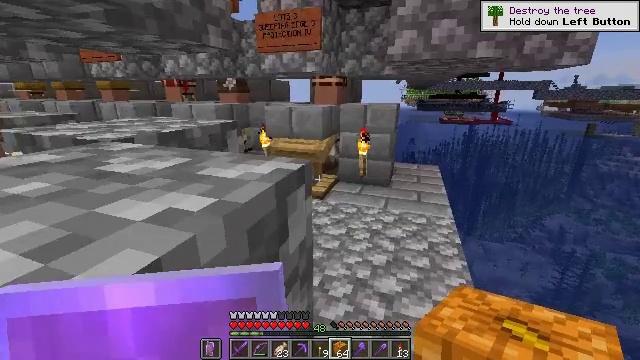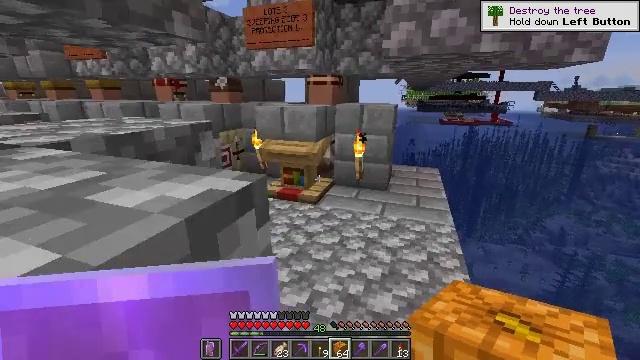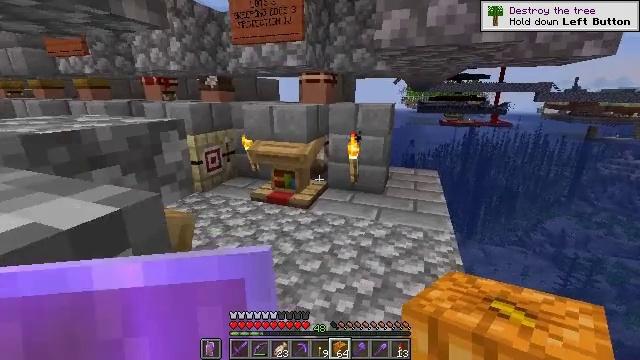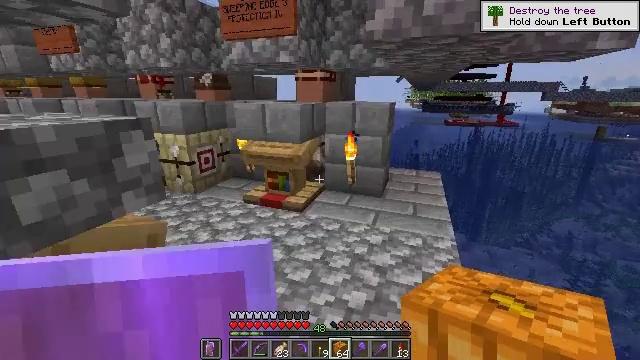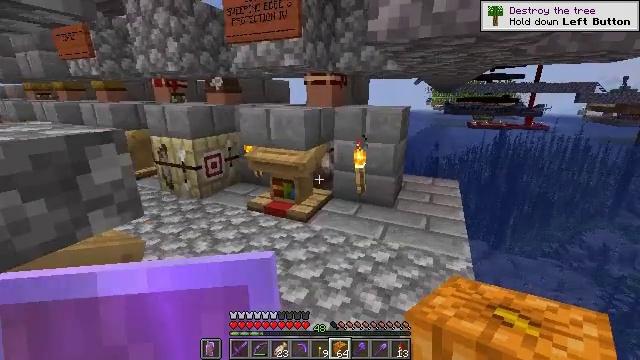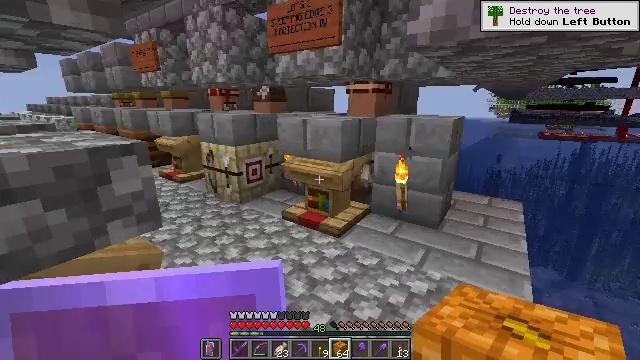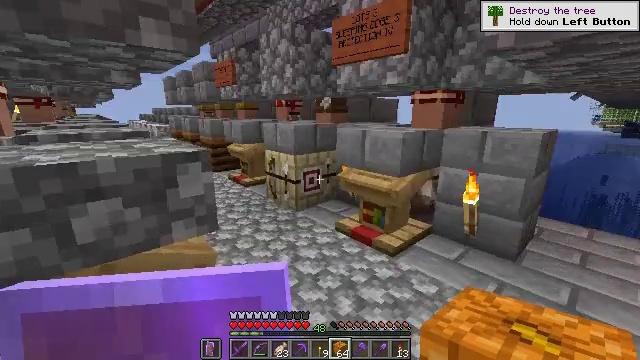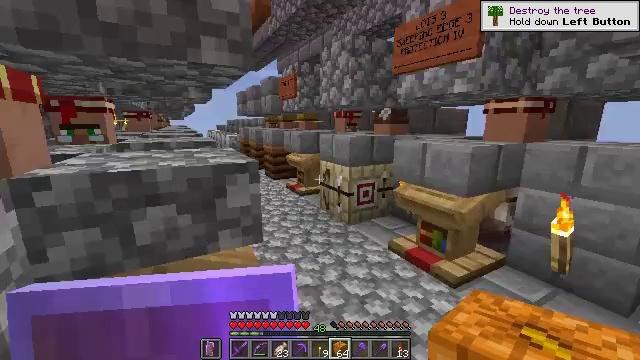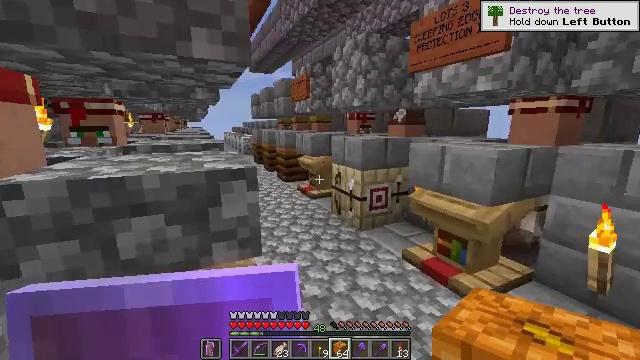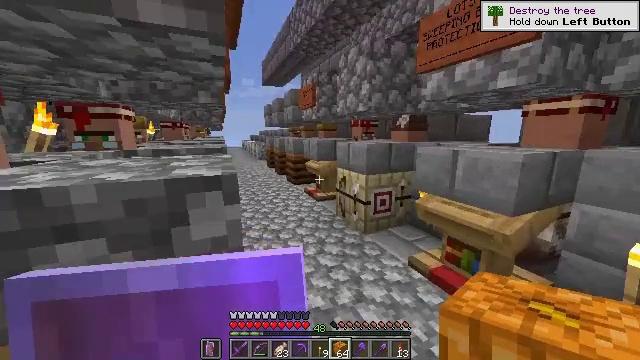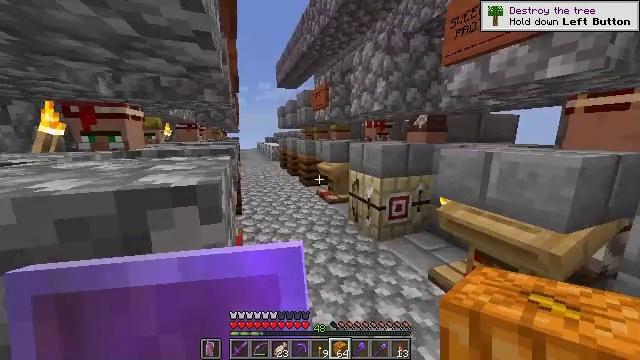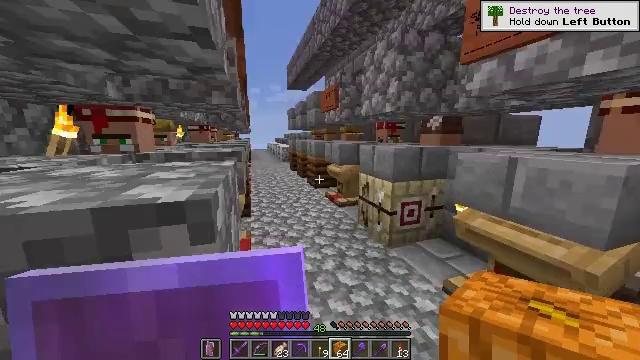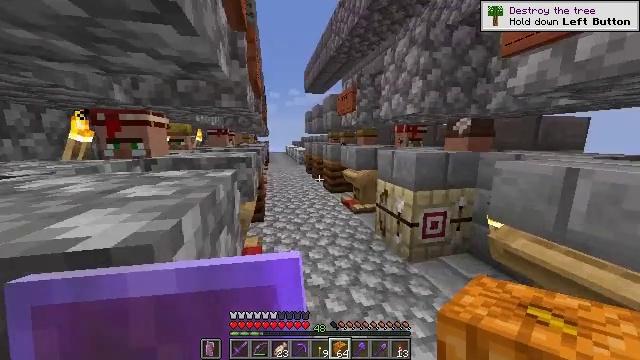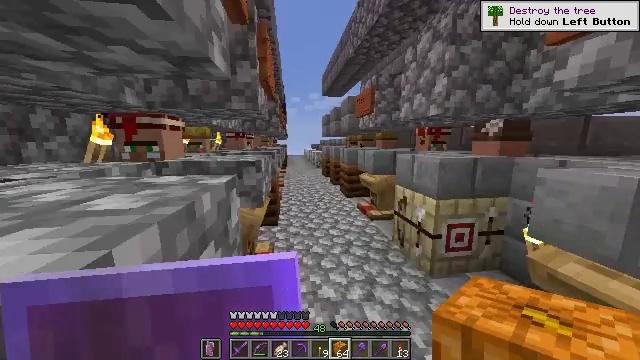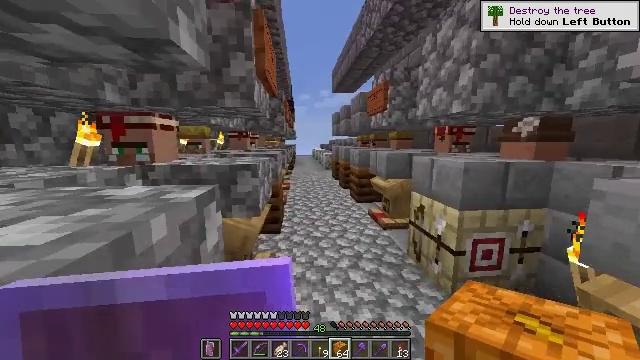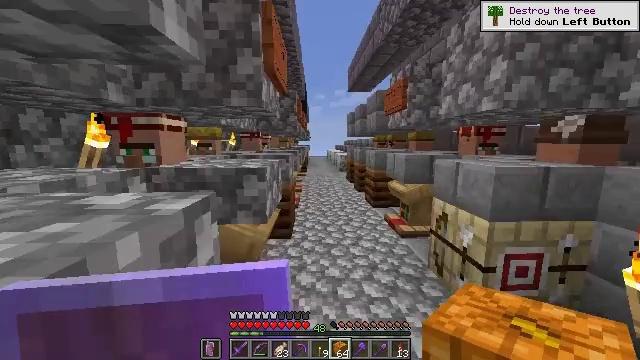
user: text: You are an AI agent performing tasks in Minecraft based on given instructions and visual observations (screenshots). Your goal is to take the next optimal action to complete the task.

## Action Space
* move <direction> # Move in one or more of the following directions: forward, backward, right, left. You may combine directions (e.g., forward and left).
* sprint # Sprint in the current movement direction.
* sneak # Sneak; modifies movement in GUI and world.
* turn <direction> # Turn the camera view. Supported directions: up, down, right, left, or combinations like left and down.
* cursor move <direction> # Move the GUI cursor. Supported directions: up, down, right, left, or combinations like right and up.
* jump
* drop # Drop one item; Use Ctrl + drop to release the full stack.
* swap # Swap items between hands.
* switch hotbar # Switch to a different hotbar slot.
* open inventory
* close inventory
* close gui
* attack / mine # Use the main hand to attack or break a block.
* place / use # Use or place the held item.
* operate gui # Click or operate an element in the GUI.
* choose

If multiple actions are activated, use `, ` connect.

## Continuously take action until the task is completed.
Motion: motion action
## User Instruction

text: craft item air
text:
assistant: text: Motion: move forward
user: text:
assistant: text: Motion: move forward and move right
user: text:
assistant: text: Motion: move forward and move right
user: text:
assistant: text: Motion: move forward and move right, turn left
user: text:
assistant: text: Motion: move forward and move right, turn left and up
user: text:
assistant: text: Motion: move forward, turn left and up
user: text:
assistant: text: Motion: move forward, sprint, turn left and up
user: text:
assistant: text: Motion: move forward, sprint, turn left
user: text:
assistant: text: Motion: move forward, sprint, turn left
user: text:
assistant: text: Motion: move forward, sprint, turn left
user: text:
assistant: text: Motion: move forward, sprint, turn left
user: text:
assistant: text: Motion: move forward, sprint, turn left
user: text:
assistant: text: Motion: move forward, sprint, turn left
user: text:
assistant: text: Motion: move forward, sprint, turn left
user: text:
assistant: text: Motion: move forward, sprint, turn left
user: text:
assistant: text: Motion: move forward, sprint, turn left
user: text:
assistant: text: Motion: move forward and move right, sprint
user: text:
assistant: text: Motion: move forward and move right, sprint
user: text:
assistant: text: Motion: move forward and move right, sprint
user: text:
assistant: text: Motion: move forward and move right, sprint
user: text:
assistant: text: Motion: move forward, sprint
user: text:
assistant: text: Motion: move forward, sprint
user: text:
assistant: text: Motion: move forward, sprint
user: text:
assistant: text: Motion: move forward, sprint
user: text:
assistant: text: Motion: move forward, sprint
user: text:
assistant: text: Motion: move forward, sprint, turn left
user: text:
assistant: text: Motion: move forward, sprint, turn left
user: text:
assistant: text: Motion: move forward, sprint, turn left
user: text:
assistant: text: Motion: move forward, sprint, turn left
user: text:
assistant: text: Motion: move forward, sprint